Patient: sex F, age 35
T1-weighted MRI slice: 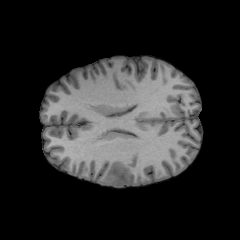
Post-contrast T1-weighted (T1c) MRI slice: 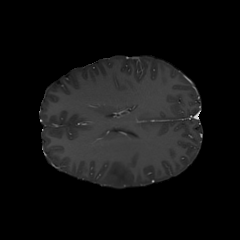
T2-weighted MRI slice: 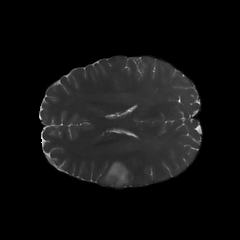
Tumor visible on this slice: yes
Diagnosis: Oligodendroglioma, IDH-mutant, 1p/19q-codeleted
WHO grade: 2